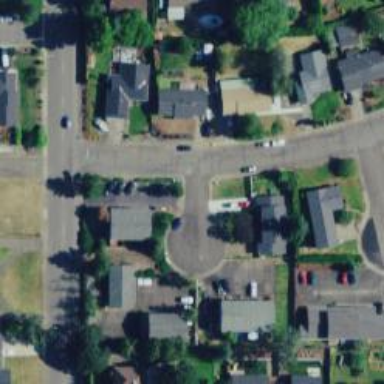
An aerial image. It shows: Residential road.